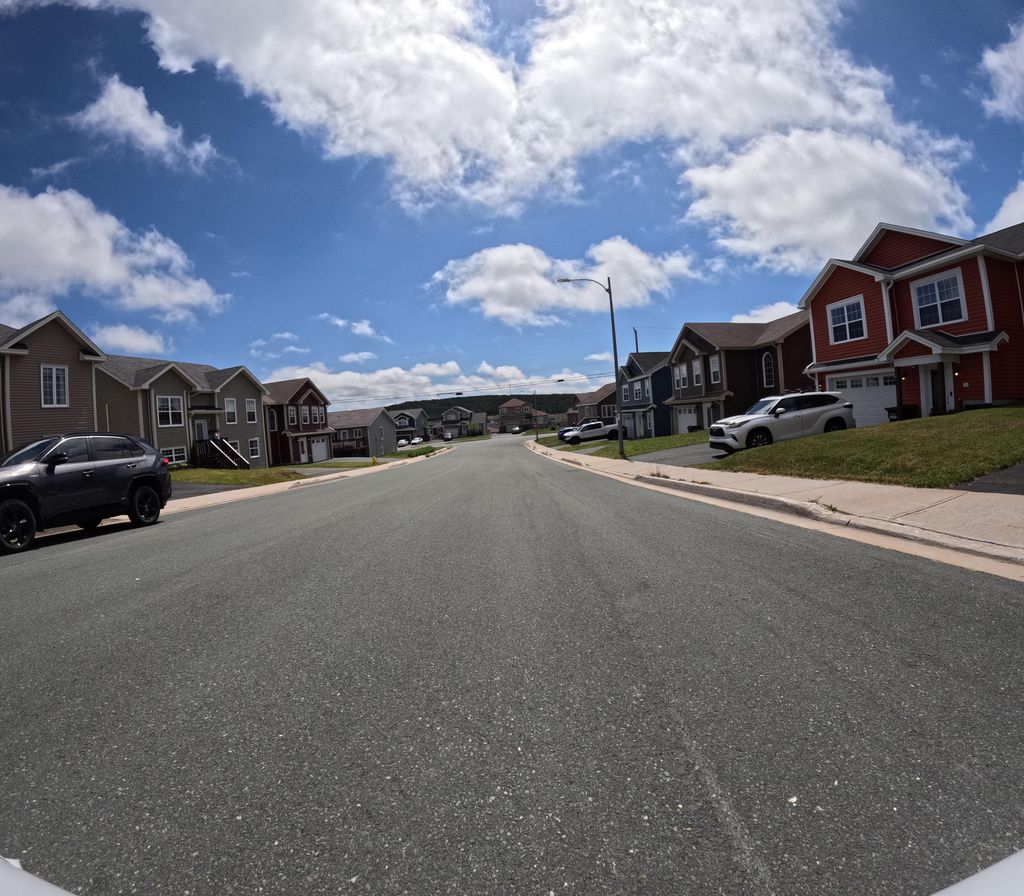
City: st_johns